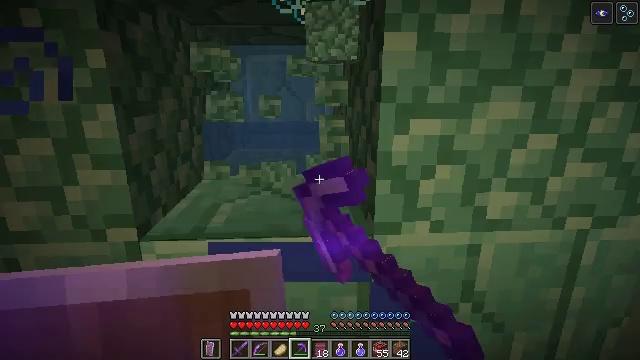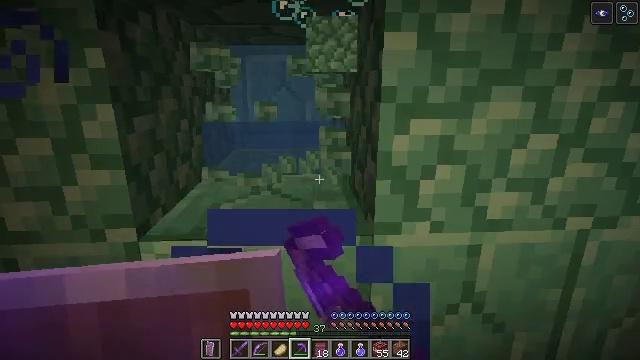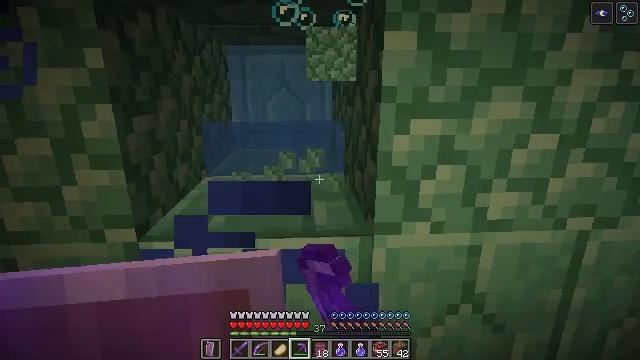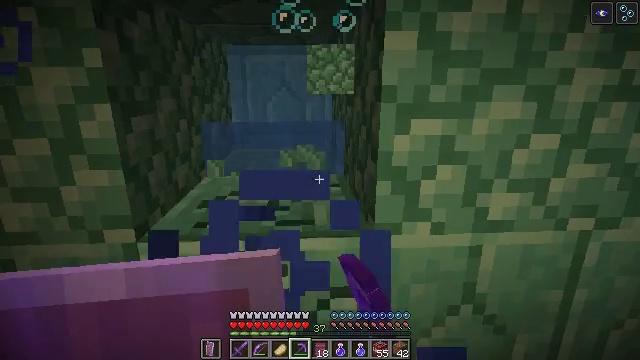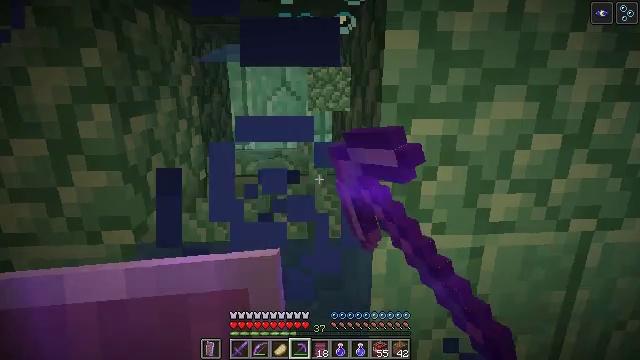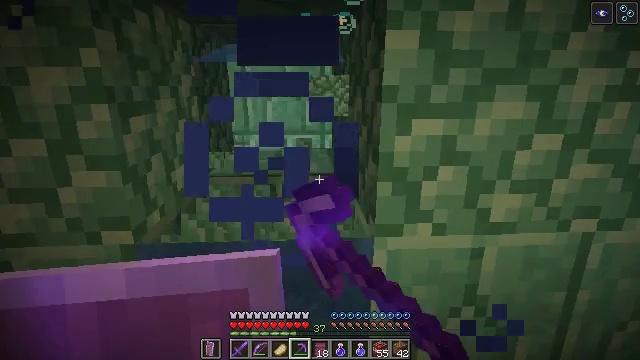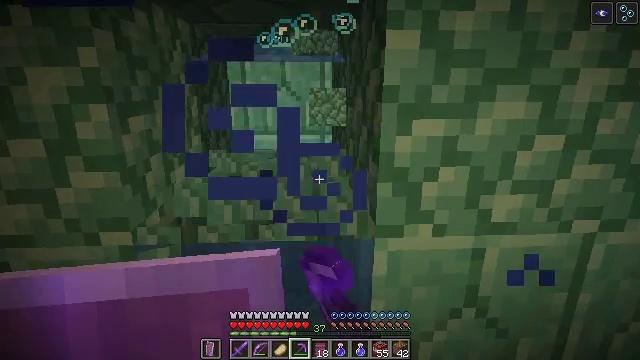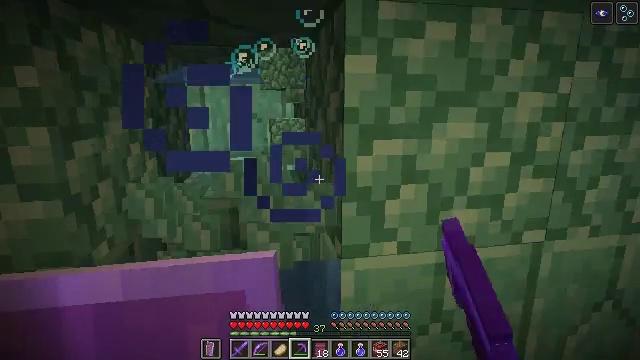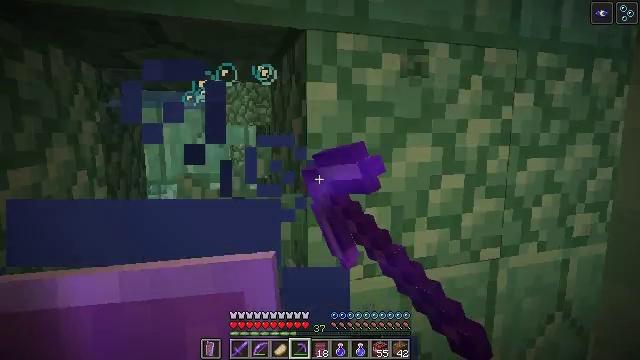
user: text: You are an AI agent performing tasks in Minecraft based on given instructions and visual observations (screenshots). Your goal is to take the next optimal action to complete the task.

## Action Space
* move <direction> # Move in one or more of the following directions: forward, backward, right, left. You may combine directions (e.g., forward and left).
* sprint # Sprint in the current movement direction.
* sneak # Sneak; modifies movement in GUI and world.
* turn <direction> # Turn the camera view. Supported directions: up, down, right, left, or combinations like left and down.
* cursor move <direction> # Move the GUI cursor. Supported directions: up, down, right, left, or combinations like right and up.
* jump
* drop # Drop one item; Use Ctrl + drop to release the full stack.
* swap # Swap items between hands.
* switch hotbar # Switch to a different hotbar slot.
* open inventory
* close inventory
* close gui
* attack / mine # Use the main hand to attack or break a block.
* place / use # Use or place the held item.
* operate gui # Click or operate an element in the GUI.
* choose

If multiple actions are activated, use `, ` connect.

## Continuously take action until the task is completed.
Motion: motion action
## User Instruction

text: Mine prismarine bricks from the ocean monument.
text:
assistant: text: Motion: attack / mine
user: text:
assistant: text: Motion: attack / mine
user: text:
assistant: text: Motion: attack / mine
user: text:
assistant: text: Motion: attack / mine
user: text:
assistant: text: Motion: attack / mine
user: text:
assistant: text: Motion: attack / mine
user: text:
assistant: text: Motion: turn right and up, attack / mine
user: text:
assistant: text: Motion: turn right and up, attack / mine
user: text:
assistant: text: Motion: attack / mine